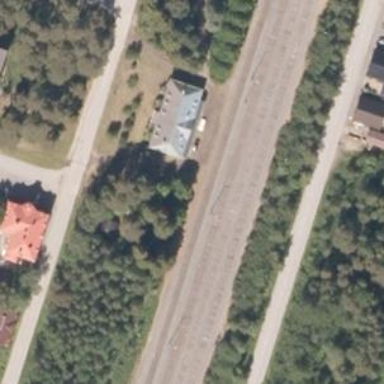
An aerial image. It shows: Railway siding for service.